Field crop: tomato
Growth stage: 1
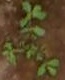
Species: portulaca